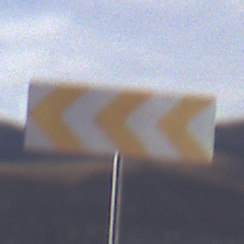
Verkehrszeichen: RichtungstafelnInKurvenGrossRechts
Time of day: MorningAfternoon
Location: Outdoor (Nature)
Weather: PartlyCloudy
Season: NotSpecified
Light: Natural